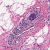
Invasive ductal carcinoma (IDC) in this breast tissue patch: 0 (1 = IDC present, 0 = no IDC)